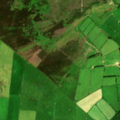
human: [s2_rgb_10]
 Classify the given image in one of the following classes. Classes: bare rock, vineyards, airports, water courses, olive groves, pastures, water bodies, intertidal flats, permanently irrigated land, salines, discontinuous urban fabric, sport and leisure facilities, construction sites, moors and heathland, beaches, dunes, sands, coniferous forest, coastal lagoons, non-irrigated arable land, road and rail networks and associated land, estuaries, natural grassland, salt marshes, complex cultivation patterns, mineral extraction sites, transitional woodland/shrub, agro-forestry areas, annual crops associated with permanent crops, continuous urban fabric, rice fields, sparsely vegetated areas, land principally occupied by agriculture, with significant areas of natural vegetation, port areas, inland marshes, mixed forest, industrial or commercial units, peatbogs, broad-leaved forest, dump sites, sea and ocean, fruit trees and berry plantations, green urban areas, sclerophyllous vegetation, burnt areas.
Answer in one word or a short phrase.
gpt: pastures, land principally occupied by agriculture, with significant areas of natural vegetation, coniferous forest, moors and heathland